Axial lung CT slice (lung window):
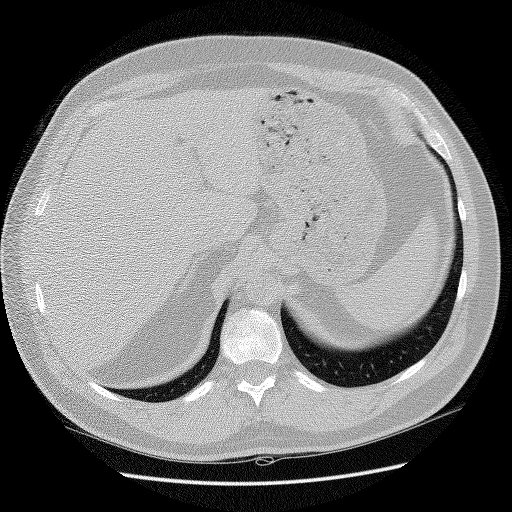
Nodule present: no